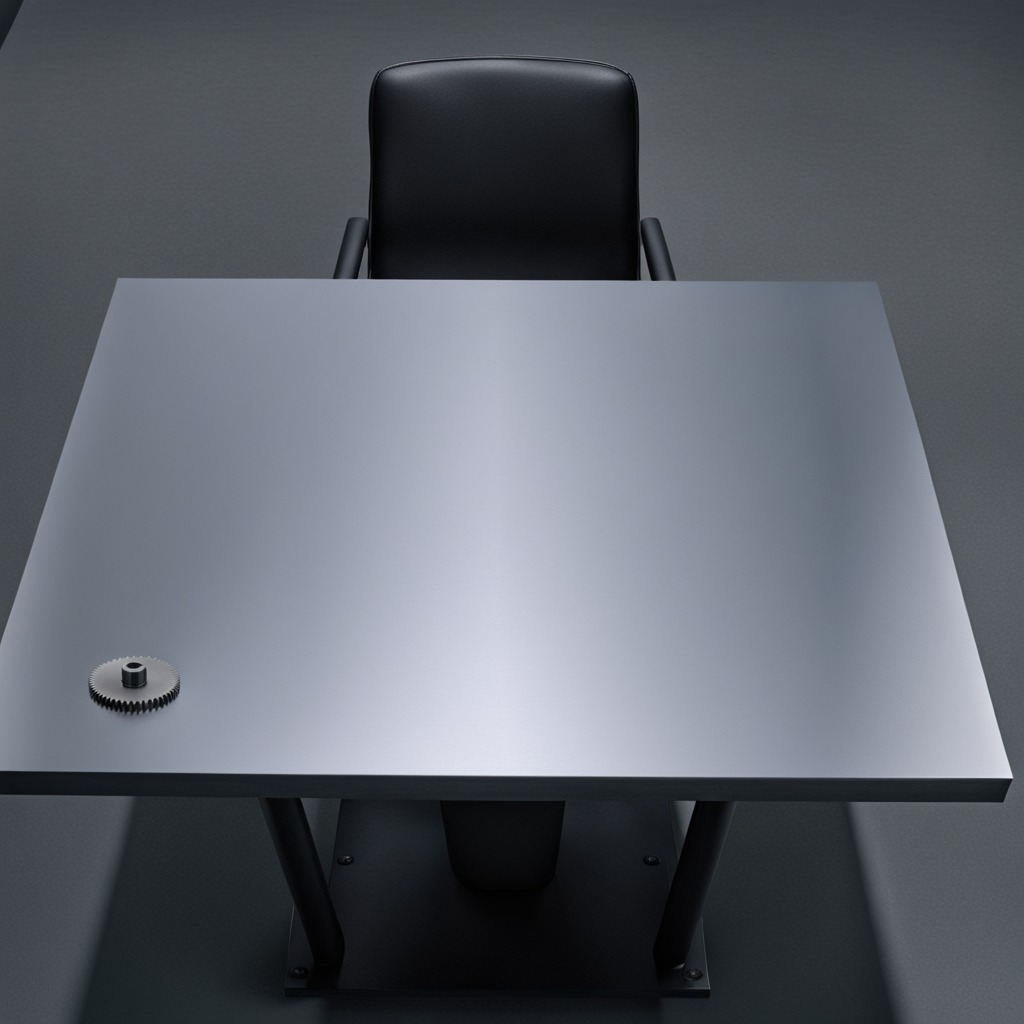
A steel gear with teeth lies on the tabletop in the evening.